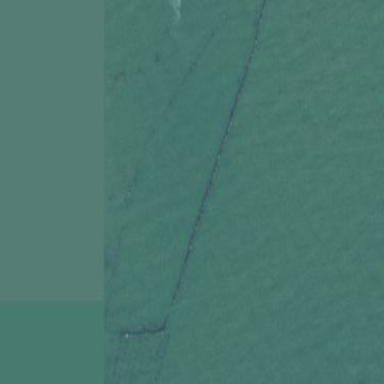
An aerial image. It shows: Natural reef with pilings.